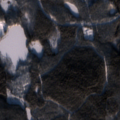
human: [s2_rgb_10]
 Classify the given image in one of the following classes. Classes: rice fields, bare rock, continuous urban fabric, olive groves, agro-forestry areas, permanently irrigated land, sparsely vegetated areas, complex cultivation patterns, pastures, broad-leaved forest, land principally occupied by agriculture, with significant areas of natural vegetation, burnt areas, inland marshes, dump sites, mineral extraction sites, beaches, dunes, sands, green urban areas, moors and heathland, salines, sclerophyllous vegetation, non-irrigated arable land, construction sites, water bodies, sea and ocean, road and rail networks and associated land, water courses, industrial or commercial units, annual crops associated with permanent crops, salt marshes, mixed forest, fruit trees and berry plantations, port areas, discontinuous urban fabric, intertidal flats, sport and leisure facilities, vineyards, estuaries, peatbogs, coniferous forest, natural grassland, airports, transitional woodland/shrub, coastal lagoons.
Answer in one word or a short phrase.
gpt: coniferous forest